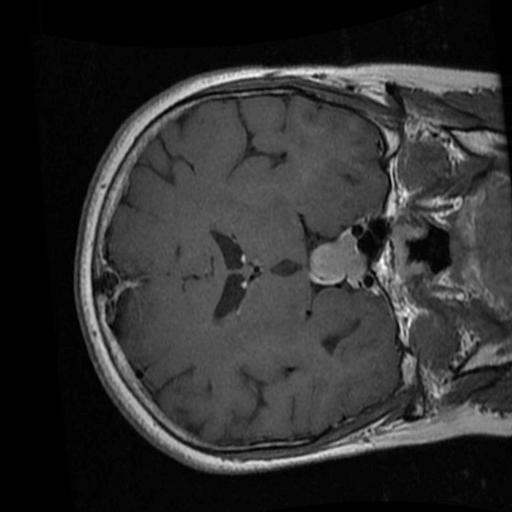
Label: brain_tumor